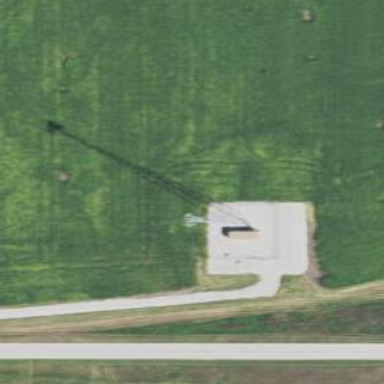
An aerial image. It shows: Man-made mast used for communication purposes.